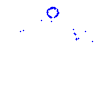
Particle: kaon